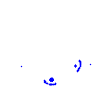
Particle: pion